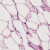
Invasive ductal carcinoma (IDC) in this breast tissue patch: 0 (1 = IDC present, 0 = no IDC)